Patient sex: F
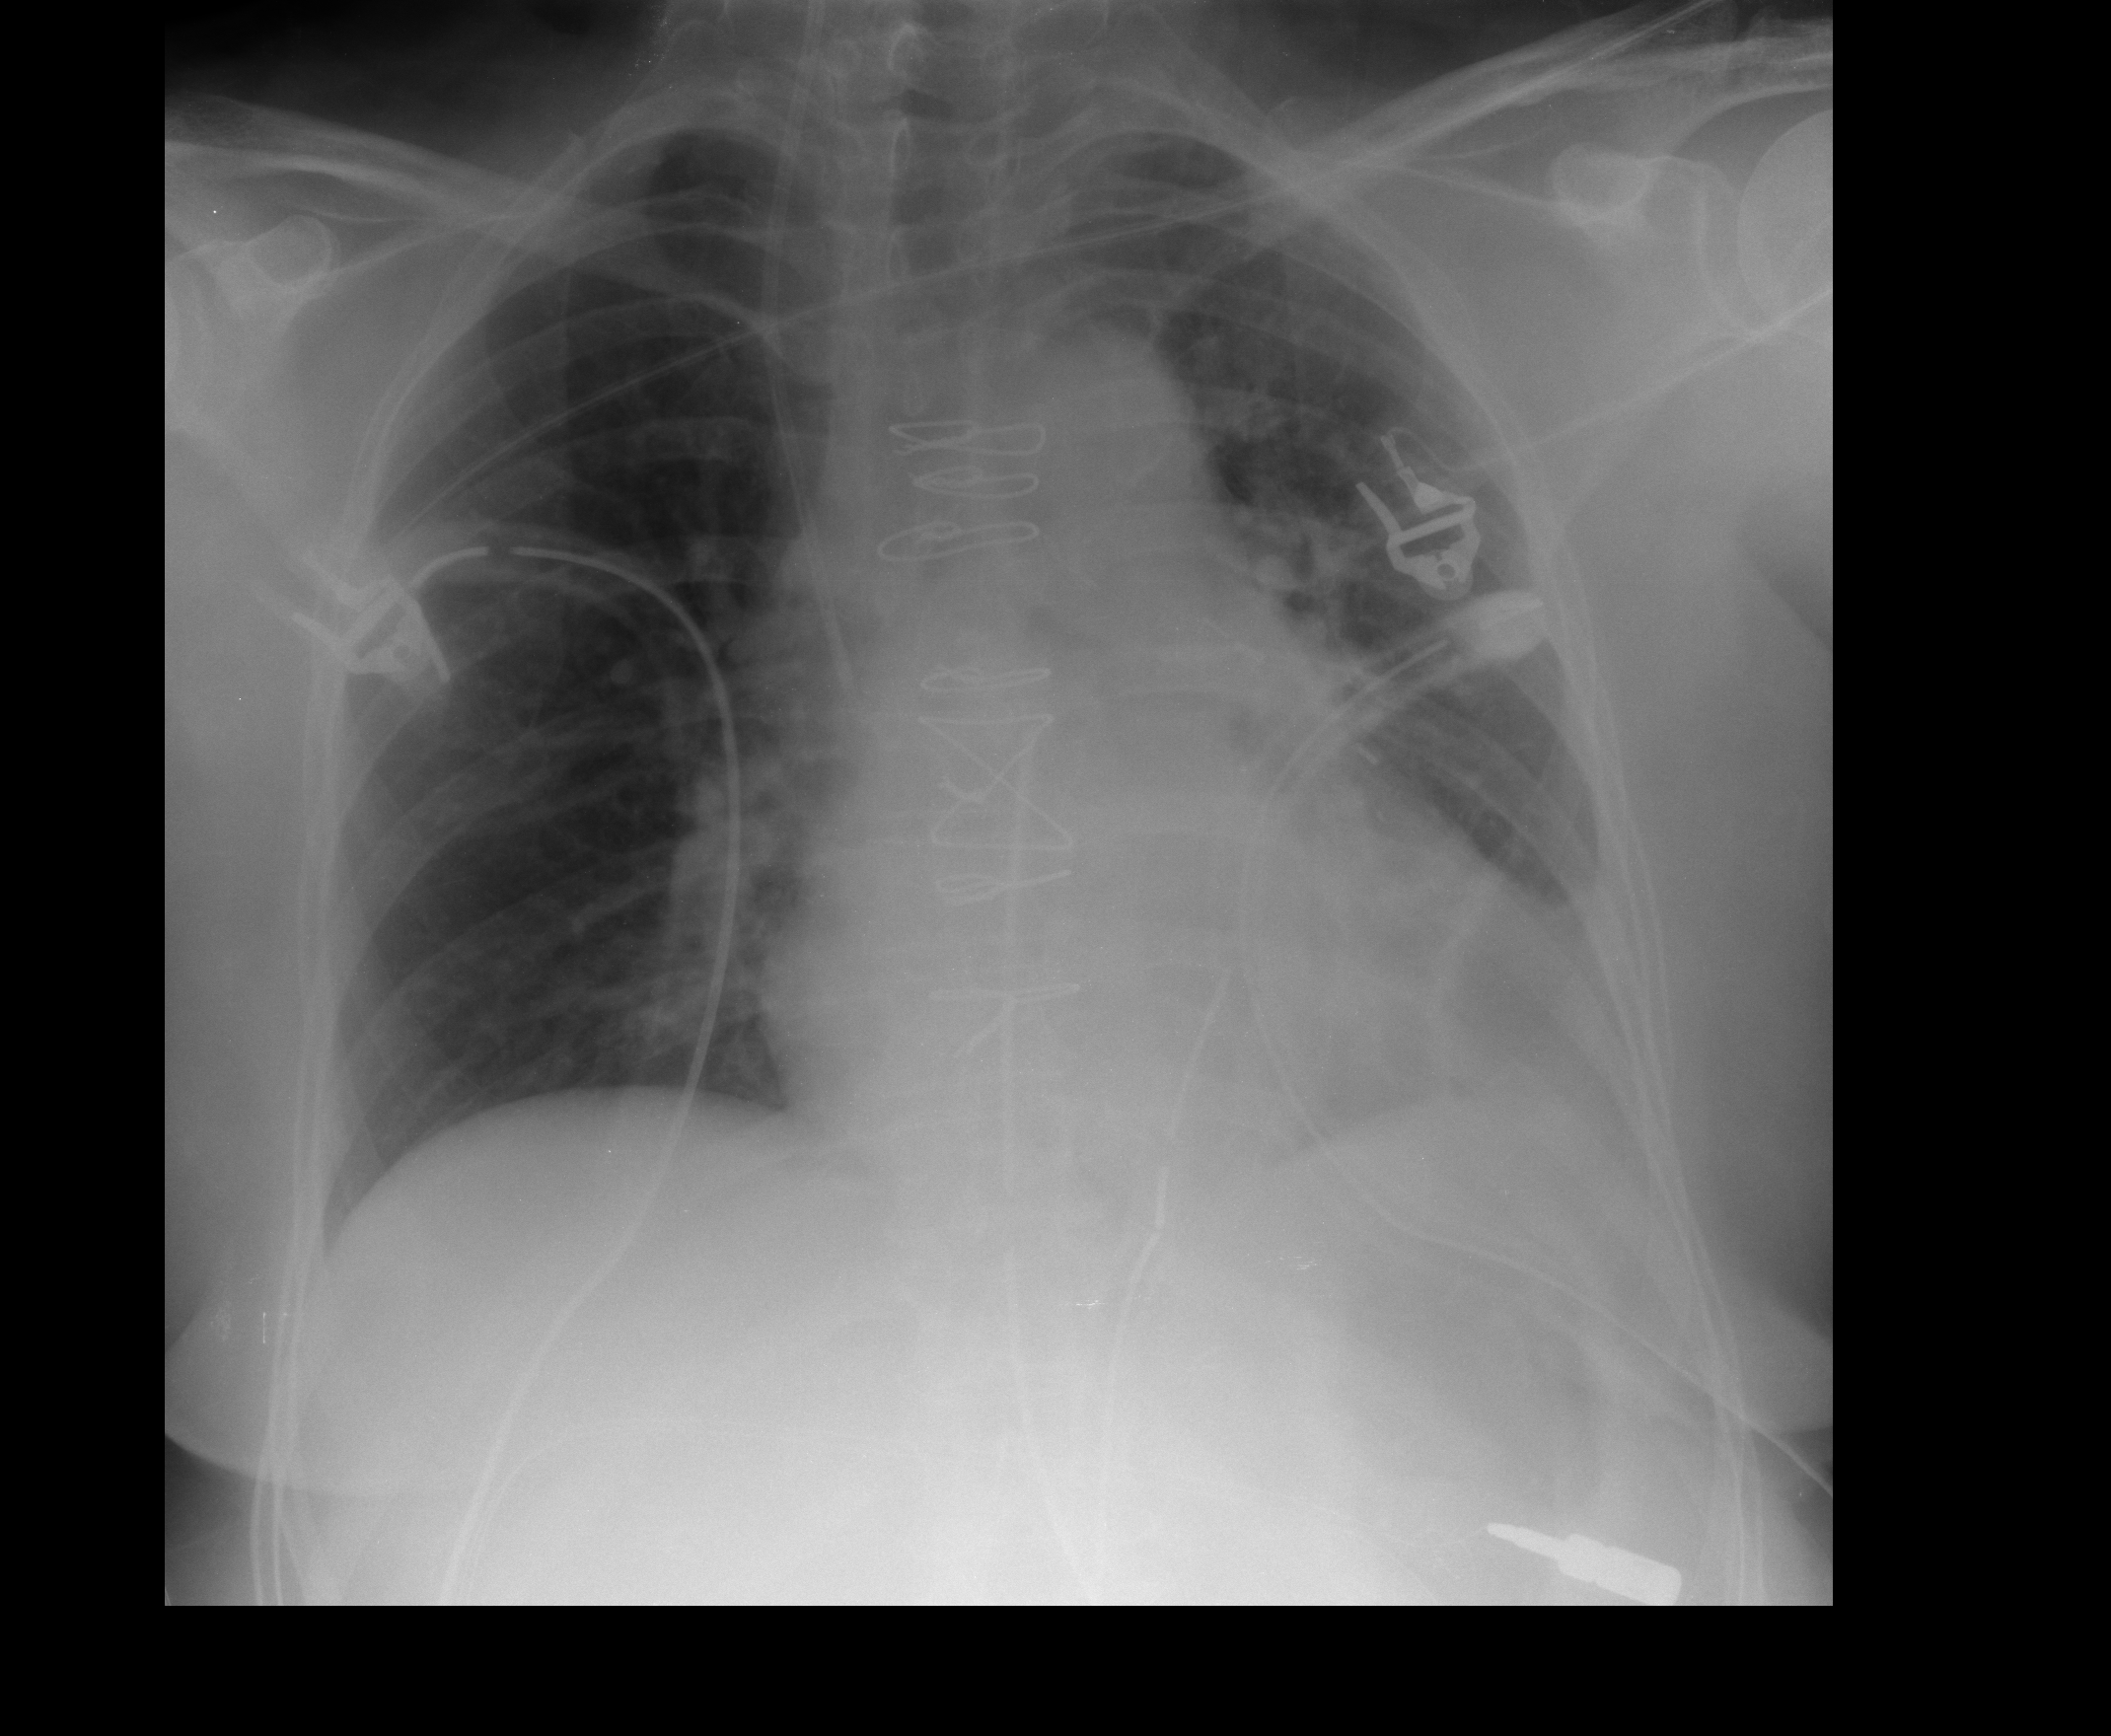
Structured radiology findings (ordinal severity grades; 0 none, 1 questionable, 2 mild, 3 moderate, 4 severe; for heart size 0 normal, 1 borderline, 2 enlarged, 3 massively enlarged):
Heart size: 1
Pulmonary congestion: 2
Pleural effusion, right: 0
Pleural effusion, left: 2
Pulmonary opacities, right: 0
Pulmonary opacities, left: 0
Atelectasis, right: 0
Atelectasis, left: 2